Question: I need to create a block of text that looks like this:

Is there a term for this kind of variable-sized justified text? Is there a JavaScript library to size this correctly, or is it possible in CSS?
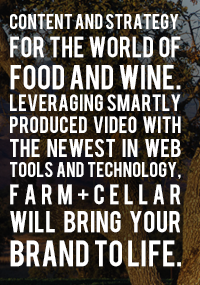
Answer: CSS alone won't cater for this. You're after Fittext.js: <URL>